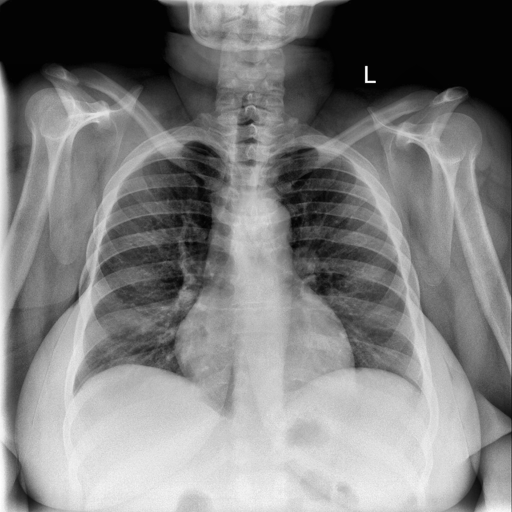
Finding: NORMAL